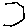
Label: hexagon